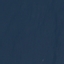
Label: SeaLake